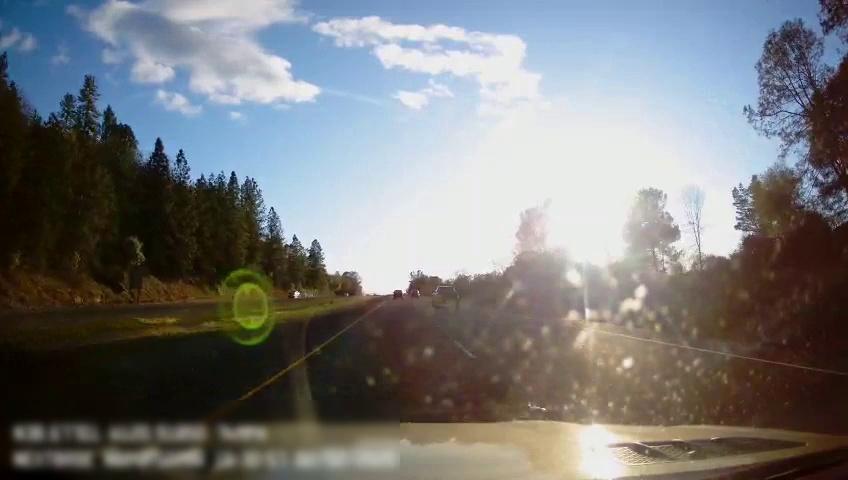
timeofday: Day
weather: Sunny
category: Drivable Space
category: Drivable Space
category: Vehicles | Car
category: Vehicles | Truck
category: Vehicles | SUV
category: Vehicles | SUV
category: Lanes | Current Lane
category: Lanes | Current Lane
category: Lanes | Alternate Lane